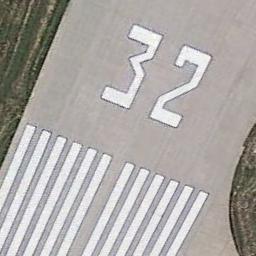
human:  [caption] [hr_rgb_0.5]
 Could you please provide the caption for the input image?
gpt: Runways are marked with Numbers and vertical lines .

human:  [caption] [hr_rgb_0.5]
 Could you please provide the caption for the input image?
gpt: The runway has a threshold marking and the designation marking is 32 .

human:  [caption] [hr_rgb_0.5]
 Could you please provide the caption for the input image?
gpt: Next to the runway is a green lawn with white '32' and short-line signs on the runway .

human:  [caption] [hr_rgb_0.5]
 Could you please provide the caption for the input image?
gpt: The runway is on the bare land next to the grass .

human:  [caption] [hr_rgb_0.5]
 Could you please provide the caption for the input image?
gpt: The runway is marked with white lines and numbers .